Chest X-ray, AP view. Patient: 74 years old, sex F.
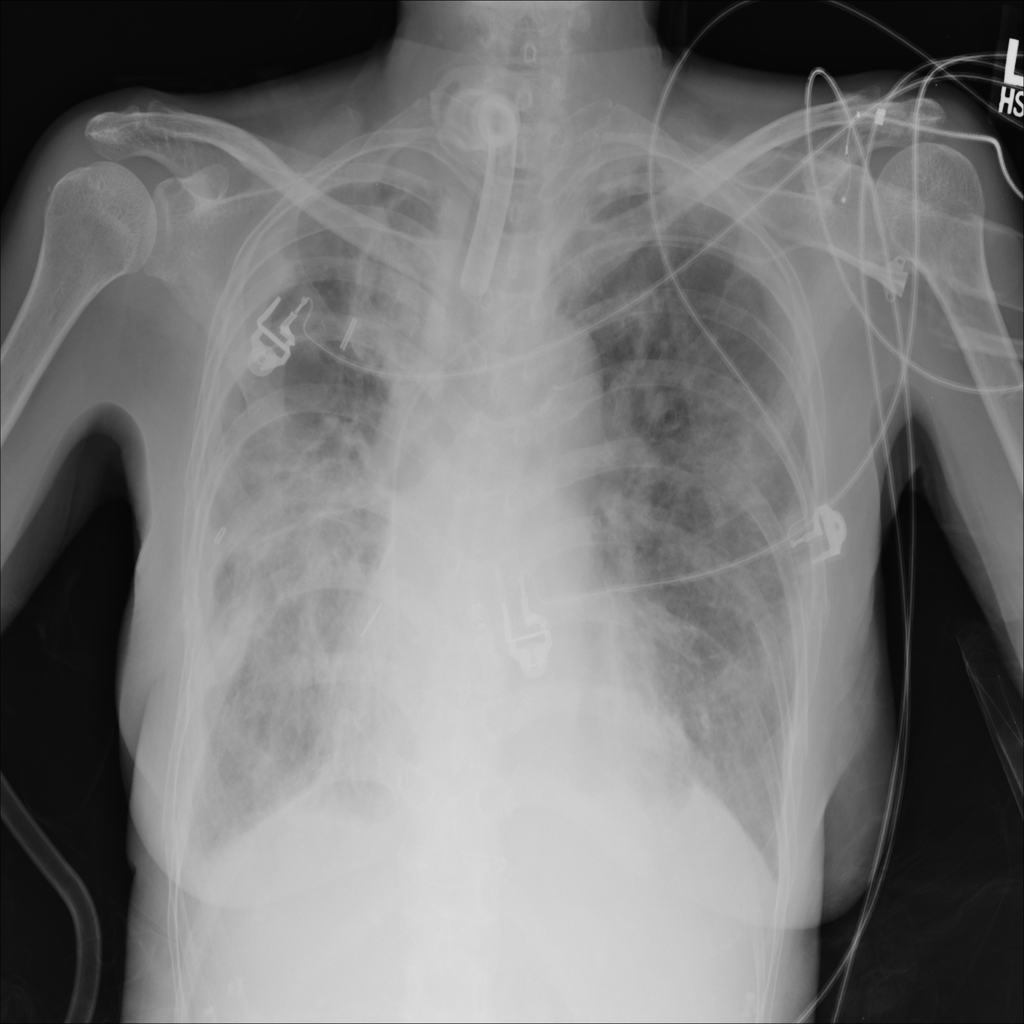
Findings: No Finding